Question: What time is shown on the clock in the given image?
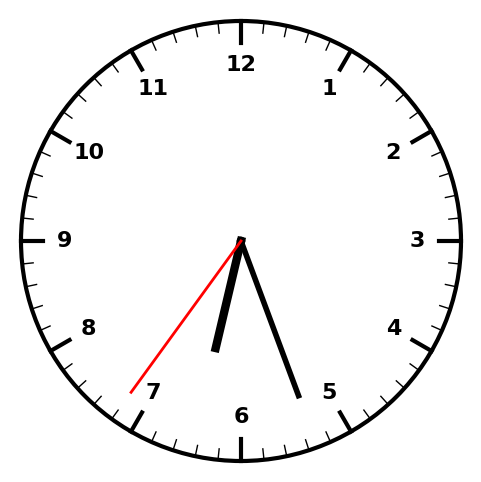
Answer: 06:26:36